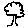
Label: tree